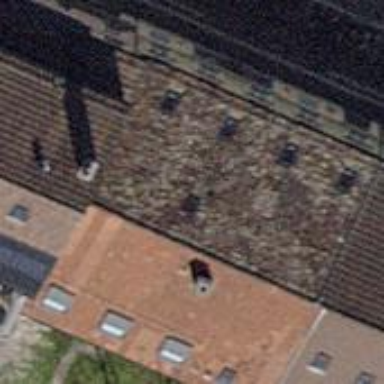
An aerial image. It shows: Building with gabled roof oriented across its structure.